Question: I'm plotting the error vs. number of iterations for three different algorithms. They take a different number of iterations to compute, so the arrays are of different length. Yet I want to plot all three lines on the same plot. Currently, I get this error when I use the following code:
'''
import matplotlib.pyplot as plt
plt.plot(ks, bgd_costs, 'b--', sgd_costs, 'g-.', mbgd_costs, 'r')
plt.title("Blue-- = BGD, Green-. = SGD, Red=MBGD")
plt.ylabel('Cost')
plt.xlabel('Number of updates (k)')
plt.show()
'''
The error:
'''
plt.plot(ks, bgd_costs, 'b--', sgd_costs, 'g-.', mbgd_costs, 'r')
File "/Library/Python/2.7/site-packages/matplotlib-1.4.x-py2.7-macosx-10.9-intel.egg/matplotlib/pyplot.py", line 2995, in plot
ret = ax.plot(*args, **kwargs)
File "/Library/Python/2.7/site-packages/matplotlib-1.4.x-py2.7-macosx-10.9-intel.egg/matplotlib/axes/_axes.py", line 1331, in plot
for line in self._get_lines(*args, **kwargs):
File "/Library/Python/2.7/site-packages/matplotlib-1.4.x-py2.7-macosx-10.9-intel.egg/matplotlib/axes/_base.py", line 312, in _grab_next_args
for seg in self._plot_args(remaining[:isplit], kwargs):
File "/Library/Python/2.7/site-packages/matplotlib-1.4.x-py2.7-macosx-10.9-intel.egg/matplotlib/axes/_base.py", line 281, in _plot_args
x, y = self._xy_from_xy(x, y)
File "/Library/Python/2.7/site-packages/matplotlib-1.4.x-py2.7-macosx-10.9-intel.egg/matplotlib/axes/_base.py", line 223, in _xy_from_xy
raise ValueError("x and y must have same first dimension")
ValueError: x and y must have same first dimension
'''
Thanks to @ibizaman's answer, I made this plot:

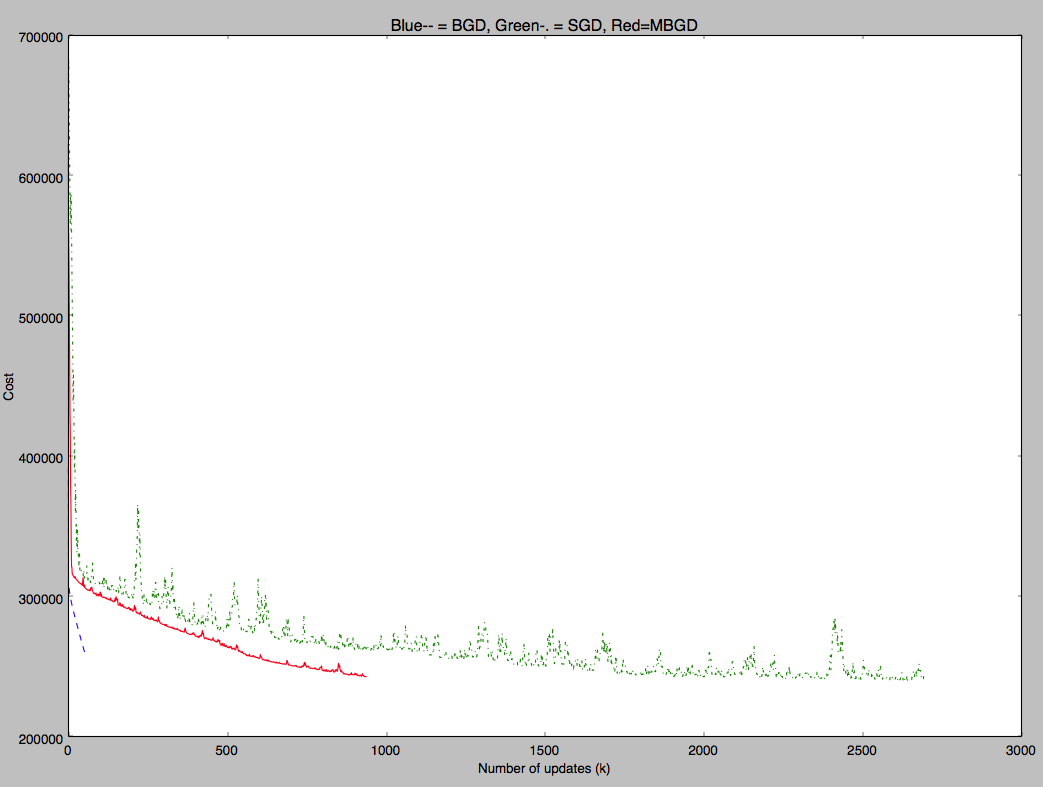
Answer: If I'm not mistaken, using plot like you did plots 3 graphs with, for each, 'ks' as and 'bgd_costs', 'sgd_costs' and 'mbgd_costs' as 3 different .
You obviously need and to have the same length and like you and the error says, it's not the case.
To make it work, you could add a "hold" and a split the display of the plots:
'''
import matplotlib.pyplot as plt
plt.hold(True)
plt.plot(bgds, bgd_costs, 'b--')
plt.plot(sgds, sgd_costs, 'g-.')
plt.plot(mgbds, mbgd_costs, 'r')
plt.title("Blue-- = BGD, Green-. = SGD, Red=MBGD")
plt.ylabel('Cost')
plt.xlabel('Number of updates (k)')
plt.show()
'''
Note the different axes.
If you don't add a hold, every plot will erase the figure first.